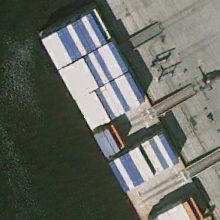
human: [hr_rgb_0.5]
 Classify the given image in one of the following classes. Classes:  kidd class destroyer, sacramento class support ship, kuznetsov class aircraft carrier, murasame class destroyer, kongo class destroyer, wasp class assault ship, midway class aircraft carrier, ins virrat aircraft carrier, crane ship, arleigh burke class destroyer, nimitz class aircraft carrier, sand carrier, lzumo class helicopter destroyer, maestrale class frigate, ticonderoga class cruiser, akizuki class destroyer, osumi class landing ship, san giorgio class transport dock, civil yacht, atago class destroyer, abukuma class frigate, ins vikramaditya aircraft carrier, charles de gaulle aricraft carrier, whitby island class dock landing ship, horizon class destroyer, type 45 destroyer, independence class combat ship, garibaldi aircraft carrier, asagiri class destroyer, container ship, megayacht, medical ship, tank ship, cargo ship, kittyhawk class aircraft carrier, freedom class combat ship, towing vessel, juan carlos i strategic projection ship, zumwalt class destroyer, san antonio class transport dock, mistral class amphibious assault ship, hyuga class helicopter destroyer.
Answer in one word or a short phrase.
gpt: Container ship